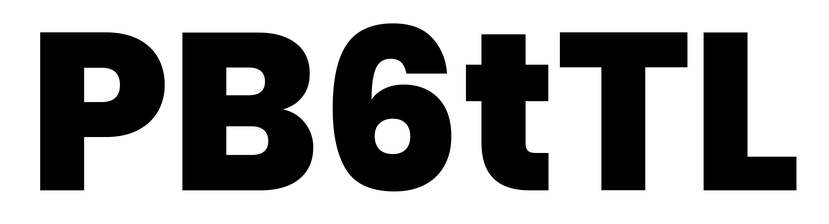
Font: Poppins-ExtraBold